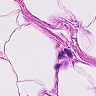
Metastatic tissue present: no